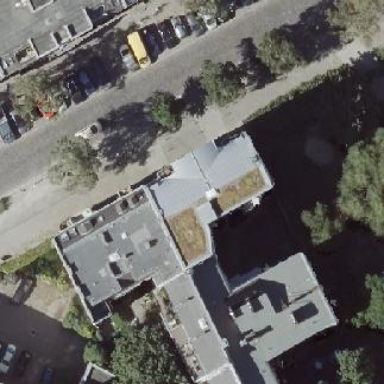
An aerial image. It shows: Unique quadruple saltbox-shaped roof outlines building with multiple apartments.